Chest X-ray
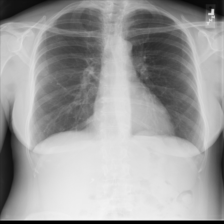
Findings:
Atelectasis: negative
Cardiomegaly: negative
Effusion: negative
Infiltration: negative
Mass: negative
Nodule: negative
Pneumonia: negative
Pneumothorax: negative
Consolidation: negative
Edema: negative
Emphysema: negative
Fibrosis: negative
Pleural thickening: negative
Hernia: negative